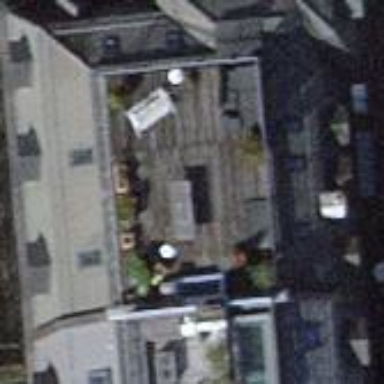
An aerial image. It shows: Unique quadruple saltbox-shaped roof outlines building with multiple apartments.